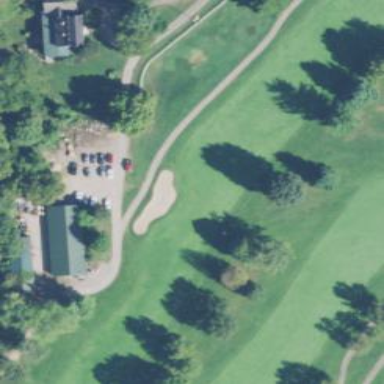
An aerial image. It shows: View of golf hole.